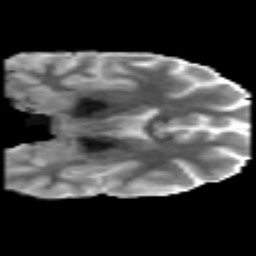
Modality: MD
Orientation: coronal
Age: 23
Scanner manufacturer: philips
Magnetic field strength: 3 T
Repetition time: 8.6 s
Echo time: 0.127 s